The image is an STFT spectrogram (time versus frequency) of a rolling-element bearing's vibration signal. Determine the bearing's health state. Answer with exactly one of: normal, inner_race, outer_race, ball.
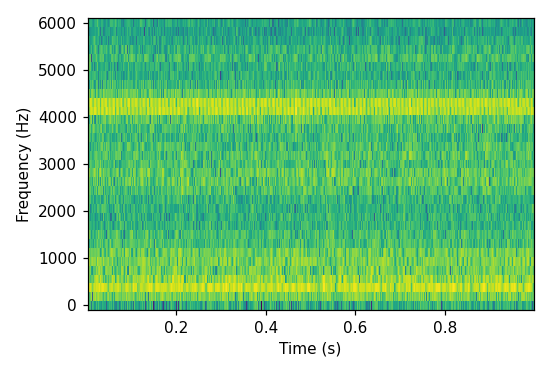
Answer: normal